Interaction volume radius: 10 \u00c5
Interaction volume height: 10 \u00c5
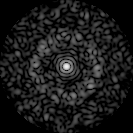
Disorder parameter: 0.8256